Brain MRI, t1w sequence, axial 2D slice.
Patient: age 37, sex F, weight 95 kg, height 1.95 m
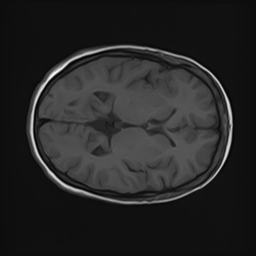